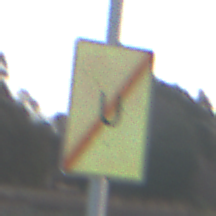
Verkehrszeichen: EndeUmleitung
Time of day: SunriseSunset
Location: Outdoor (Nature)
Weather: Clear
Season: Winter
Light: Natural